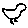
Label: bird